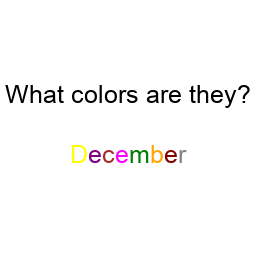
Color: yellow, purple, brown, magenta, green, orange, maroon, gray
Background color: white
Question text color: black